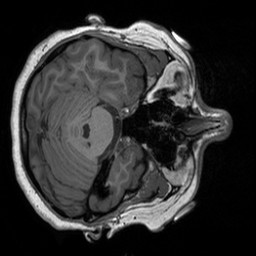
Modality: T1w
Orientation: axial
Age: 27
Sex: female
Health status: healthy
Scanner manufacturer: siemens
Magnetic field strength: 3 T
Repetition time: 1.9 s
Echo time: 0.00252 s